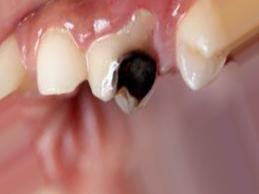
Condition: Caries